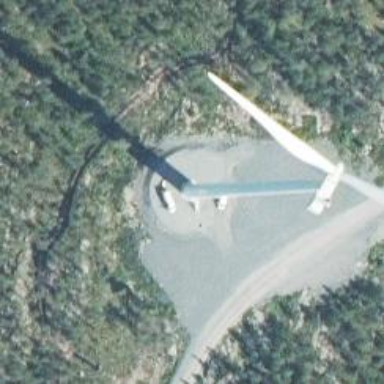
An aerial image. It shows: Wind turbine power generator.